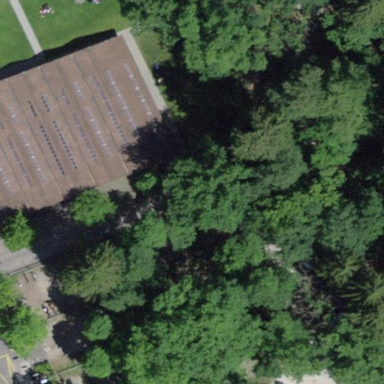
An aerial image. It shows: Bicycle parking area.